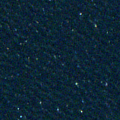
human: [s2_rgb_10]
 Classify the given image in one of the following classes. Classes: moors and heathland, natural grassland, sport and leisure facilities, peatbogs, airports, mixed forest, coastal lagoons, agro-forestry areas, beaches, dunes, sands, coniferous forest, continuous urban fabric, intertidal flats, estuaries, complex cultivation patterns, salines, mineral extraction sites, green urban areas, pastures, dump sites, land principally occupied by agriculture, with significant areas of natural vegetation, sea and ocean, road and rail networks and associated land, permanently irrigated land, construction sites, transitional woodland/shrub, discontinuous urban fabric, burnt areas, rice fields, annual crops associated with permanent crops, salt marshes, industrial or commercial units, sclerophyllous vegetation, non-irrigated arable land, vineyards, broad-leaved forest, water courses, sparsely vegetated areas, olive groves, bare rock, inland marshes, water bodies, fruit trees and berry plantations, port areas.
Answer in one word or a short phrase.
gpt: sea and ocean